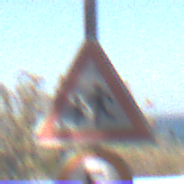
Verkehrszeichen: KinderRechts
Zusatzzeichen unten: Geschwindigkeit5
Umgebung: Outdoor, Nature
Tageszeit: MorningAfternoon
Wetter: Clear
Licht: Natural
Jahreszeit: NotSpecified
Kontrast: HighContrast